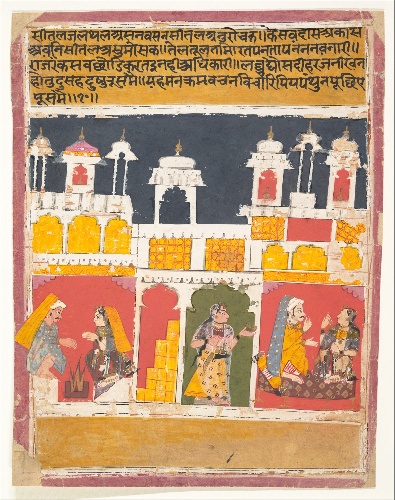
Date: ca.1650
Object type: Folio
Classification: Paintings
Medium: Ink and opaque watercolor on paper
Culture: India (Madhya Pradesh, Malwa)
Dimensions: Image: 9 in. × 7 1/8 in. (22.9 × 18.1 cm)
Mat: 9 5/8 × 7 1/2 in. (24.4 × 19.1 cm)
Department: Asian Art
Credit line: Gift of Mr. and Mrs. Ed Weiner, 1975
Accession year: 1975
Repository: Metropolitan Museum of Art, New York, NY